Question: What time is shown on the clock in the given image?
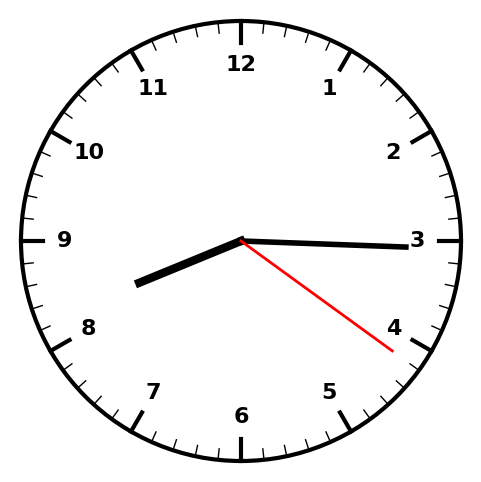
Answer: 08:15:21